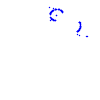
Particle: proton